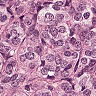
Metastatic tissue present: yes